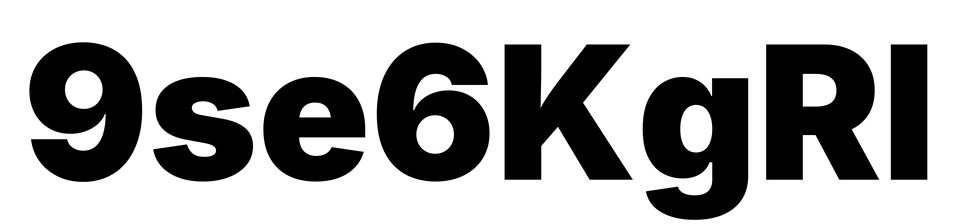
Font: Inter_Black